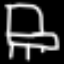
Label: chair